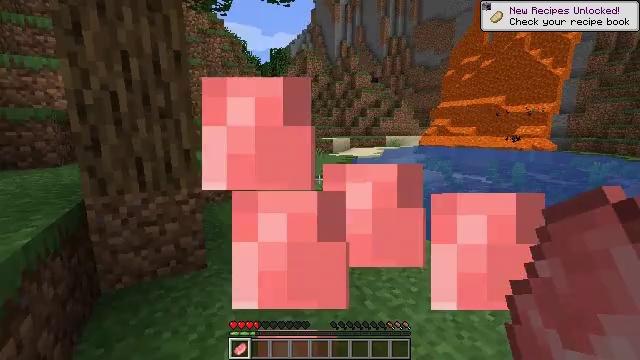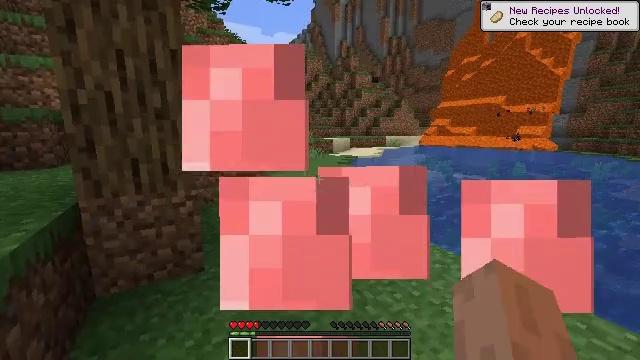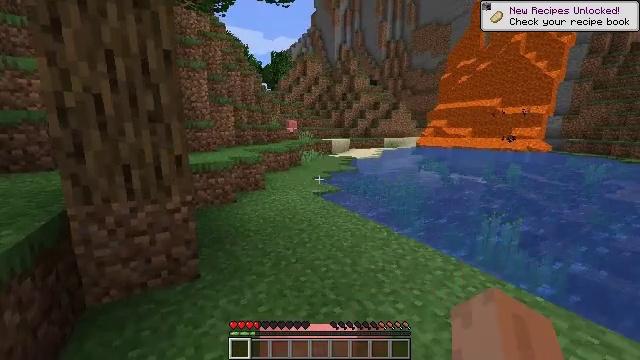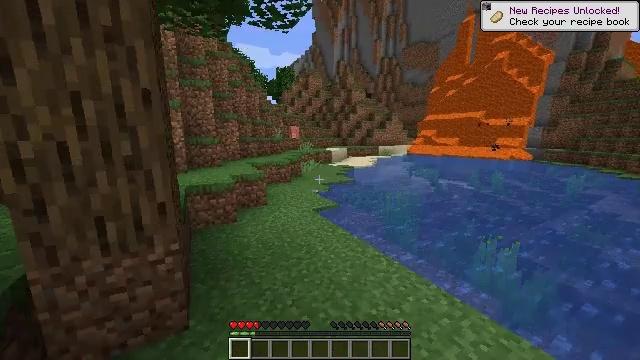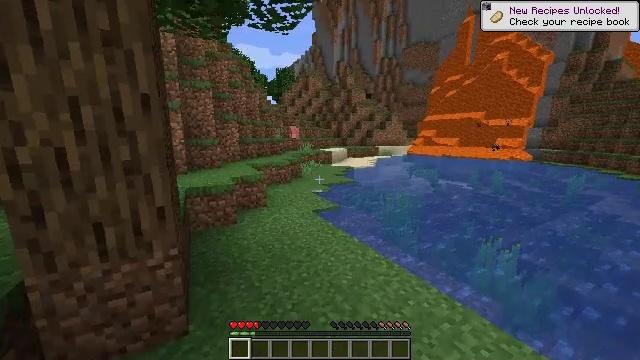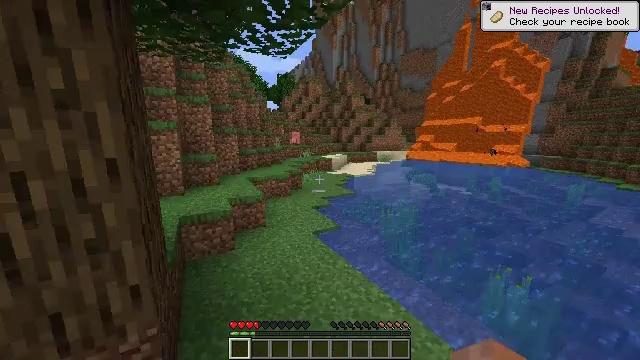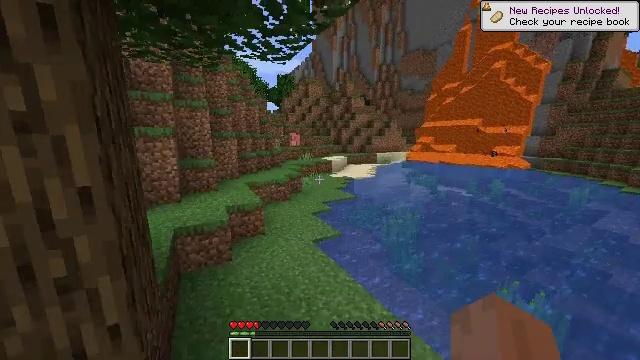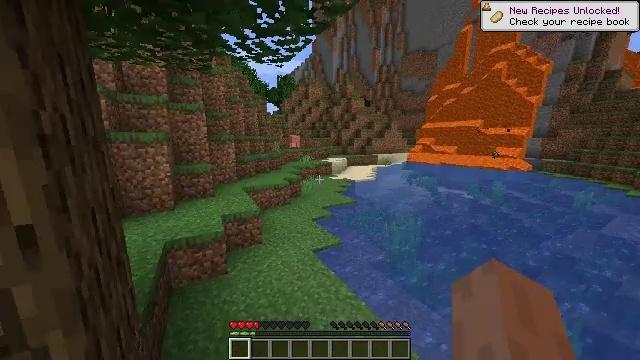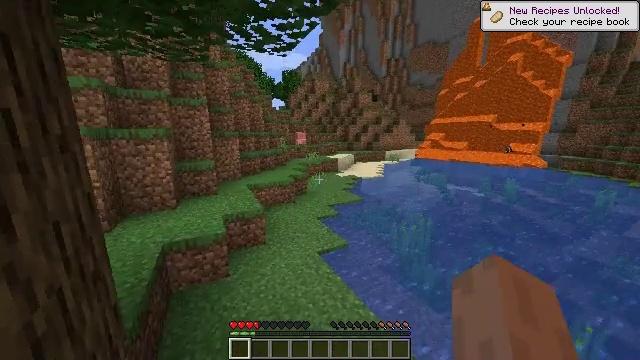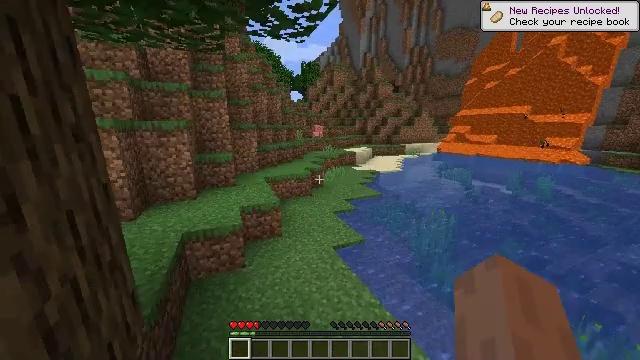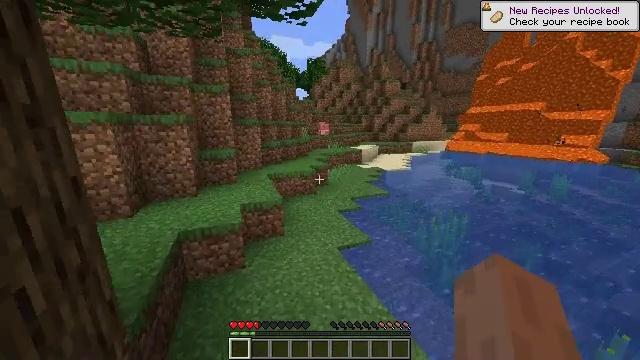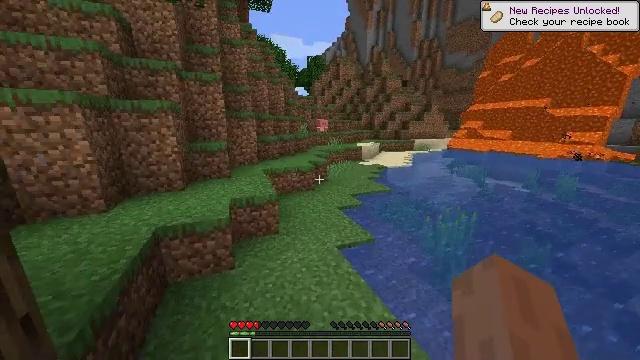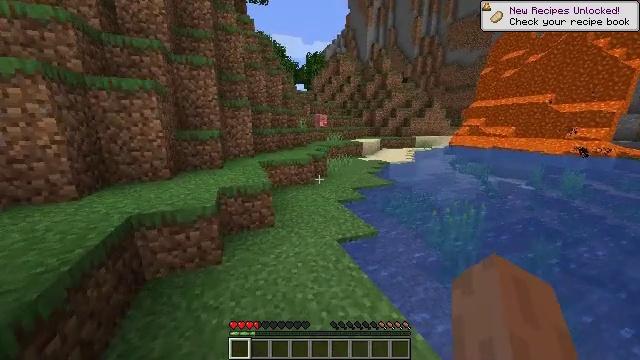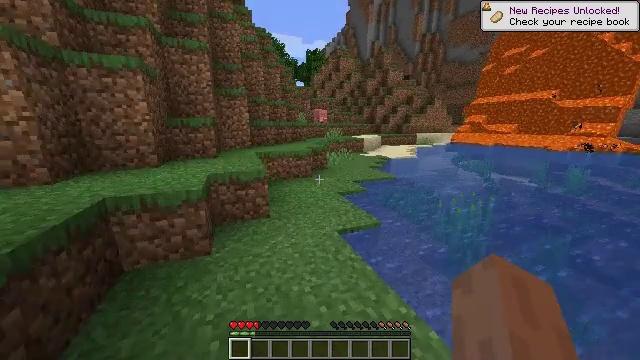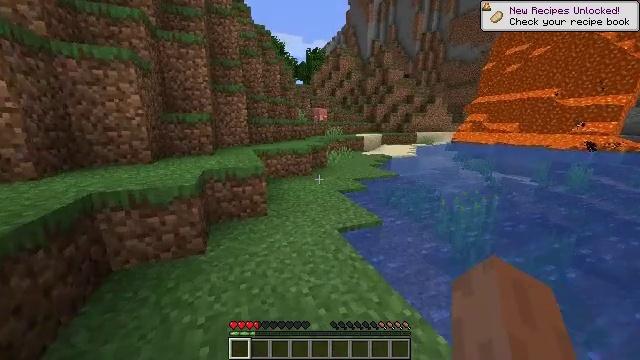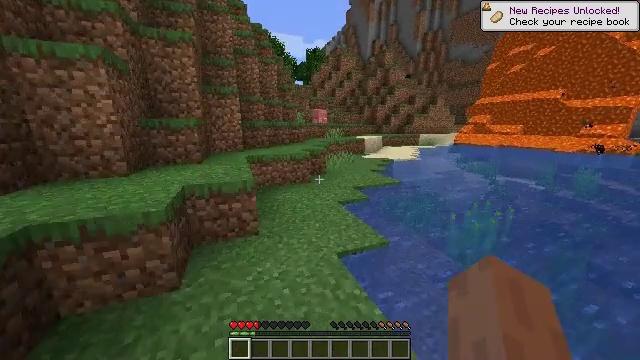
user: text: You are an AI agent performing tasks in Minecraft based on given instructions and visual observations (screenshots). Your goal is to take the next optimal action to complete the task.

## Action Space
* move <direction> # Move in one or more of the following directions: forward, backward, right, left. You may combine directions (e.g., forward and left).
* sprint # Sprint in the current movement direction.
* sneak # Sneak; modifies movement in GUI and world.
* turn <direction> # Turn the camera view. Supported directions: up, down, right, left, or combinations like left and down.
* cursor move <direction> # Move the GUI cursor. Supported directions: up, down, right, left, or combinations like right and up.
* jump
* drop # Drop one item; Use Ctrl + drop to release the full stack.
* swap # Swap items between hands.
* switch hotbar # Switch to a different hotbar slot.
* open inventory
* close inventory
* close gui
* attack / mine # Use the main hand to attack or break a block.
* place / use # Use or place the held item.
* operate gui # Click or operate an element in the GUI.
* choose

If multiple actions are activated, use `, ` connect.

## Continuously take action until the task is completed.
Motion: motion action
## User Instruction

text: Collect birch leaves from the tree.
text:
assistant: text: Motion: move forward, sprint, use / place
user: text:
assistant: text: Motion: move forward, sprint
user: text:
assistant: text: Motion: move forward, sprint, jump
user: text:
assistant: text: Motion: move forward, sprint, jump
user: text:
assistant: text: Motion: move forward, sprint, jump
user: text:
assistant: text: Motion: move forward, sprint, jump
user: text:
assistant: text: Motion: move forward, sprint, jump
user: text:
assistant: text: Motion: move forward, sprint, turn left and down, jump
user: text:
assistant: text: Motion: move forward, sprint, turn left and down, jump
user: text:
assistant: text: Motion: move forward, sprint, turn left, jump
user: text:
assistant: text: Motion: move forward, sprint, jump
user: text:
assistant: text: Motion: move forward, sprint, jump
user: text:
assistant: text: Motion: move forward, sprint, jump
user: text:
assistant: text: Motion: move forward, sprint, jump
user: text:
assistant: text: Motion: move forward, sprint, jump
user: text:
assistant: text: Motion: move forward, sprint, jump
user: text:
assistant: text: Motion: move forward, sprint, jump
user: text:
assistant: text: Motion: move forward, sprint, turn right, jump
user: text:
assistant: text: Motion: move forward, sprint, turn right, jump
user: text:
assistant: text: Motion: move forward, sprint, turn right, jump
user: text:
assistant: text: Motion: move forward, sprint, jump
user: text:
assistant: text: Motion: move forward, sprint, jump
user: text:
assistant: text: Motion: move forward, sprint, jump
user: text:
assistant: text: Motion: move forward, sprint, turn left, jump
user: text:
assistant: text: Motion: move forward, sprint, turn left, jump
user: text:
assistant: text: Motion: move forward, sprint, jump
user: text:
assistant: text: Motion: move forward, sprint, jump
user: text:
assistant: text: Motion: move forward, sprint, jump
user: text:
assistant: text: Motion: move forward, sprint, turn right, jump
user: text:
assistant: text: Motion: move forward, sprint, turn right, jump